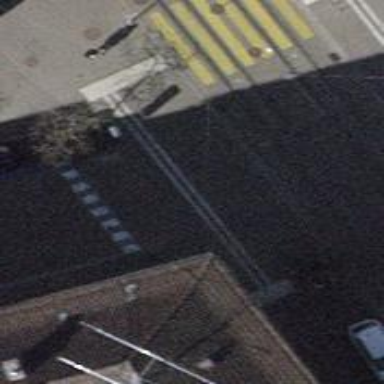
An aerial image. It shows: Unmarked crossing with traffic calming table on the road.